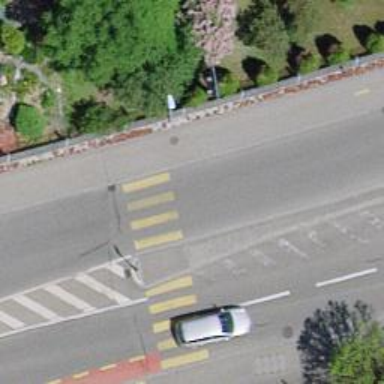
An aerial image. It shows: Sidewalk.